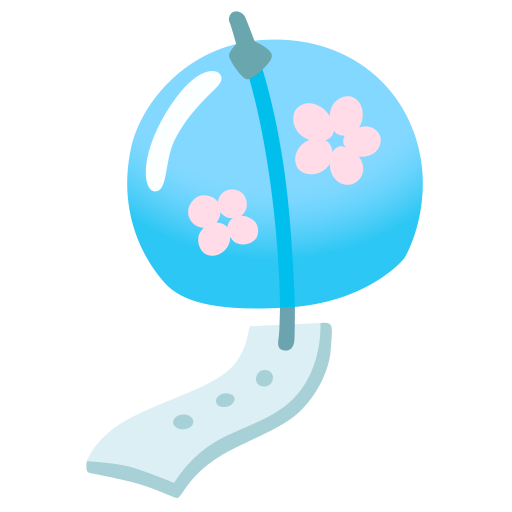
Emoji: 🎐